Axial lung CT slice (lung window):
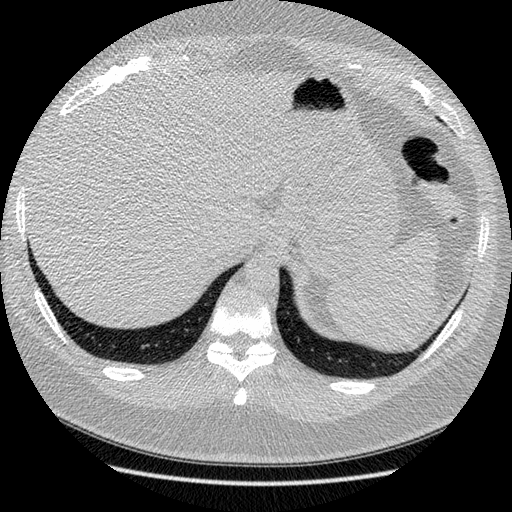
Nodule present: no